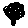
Label: tree